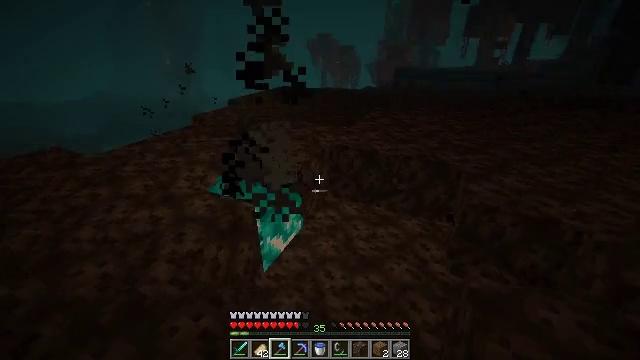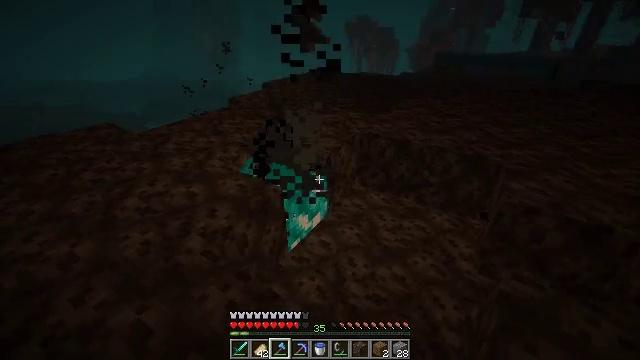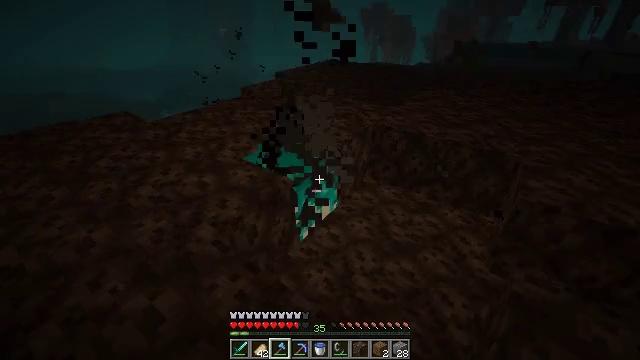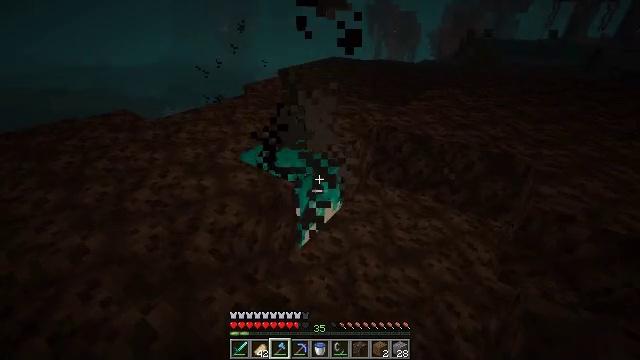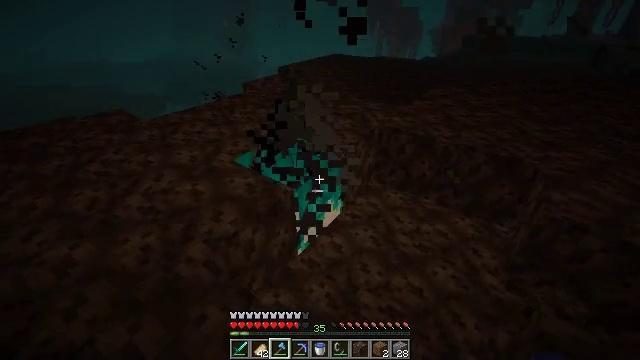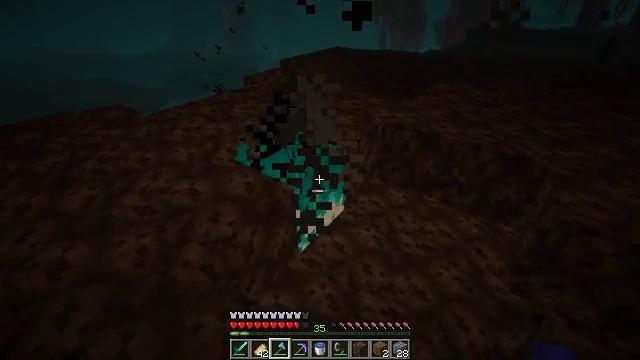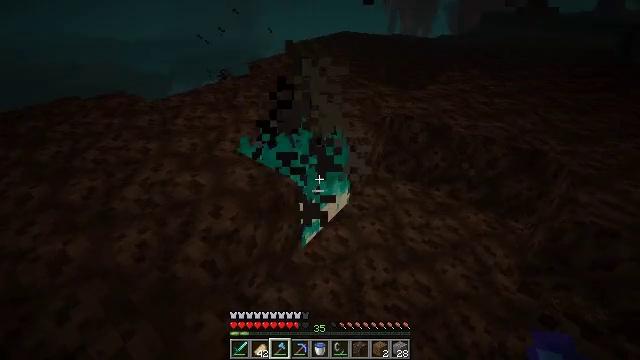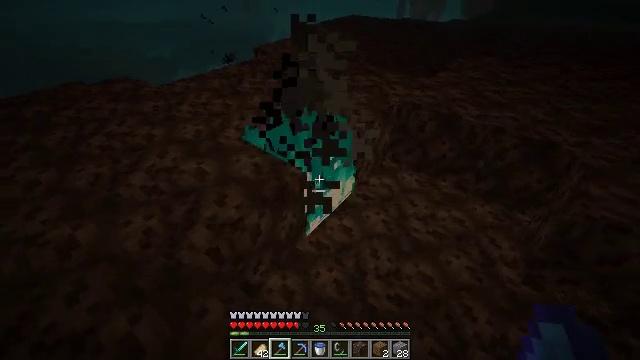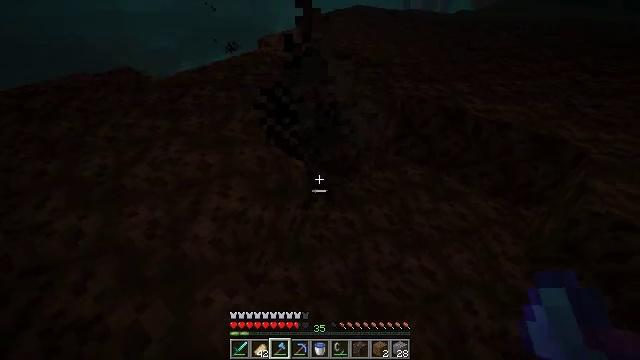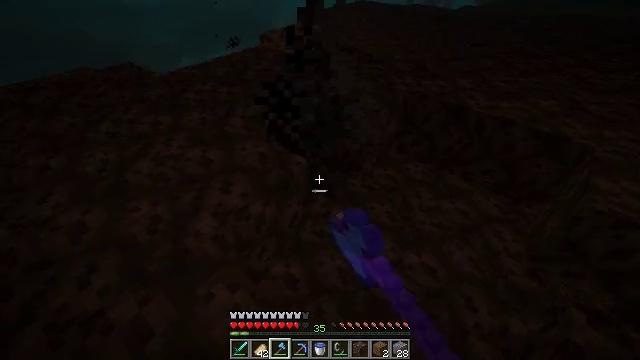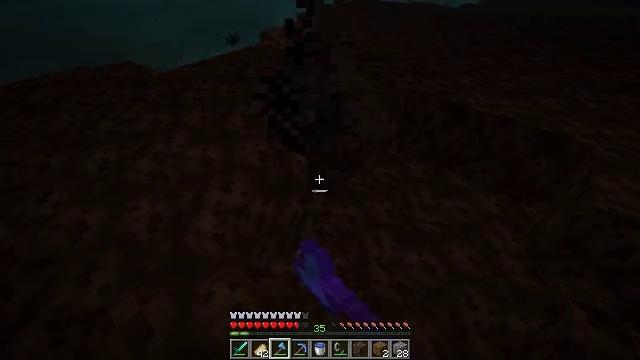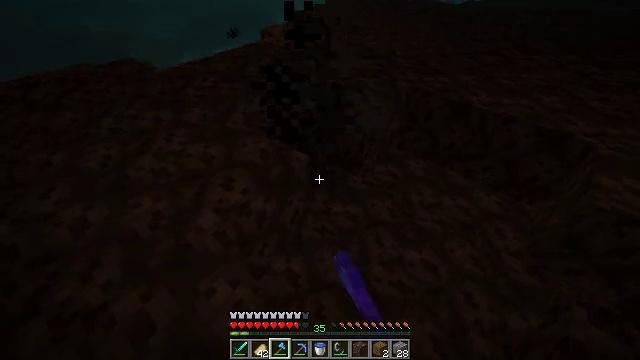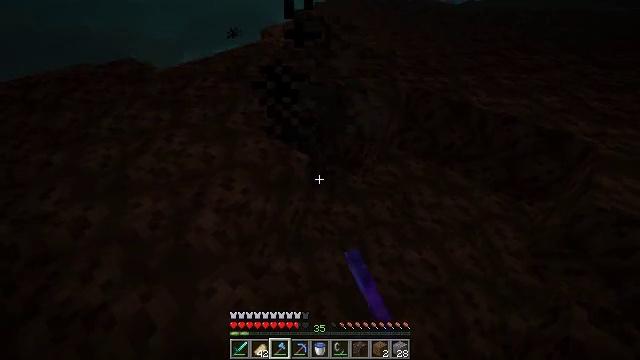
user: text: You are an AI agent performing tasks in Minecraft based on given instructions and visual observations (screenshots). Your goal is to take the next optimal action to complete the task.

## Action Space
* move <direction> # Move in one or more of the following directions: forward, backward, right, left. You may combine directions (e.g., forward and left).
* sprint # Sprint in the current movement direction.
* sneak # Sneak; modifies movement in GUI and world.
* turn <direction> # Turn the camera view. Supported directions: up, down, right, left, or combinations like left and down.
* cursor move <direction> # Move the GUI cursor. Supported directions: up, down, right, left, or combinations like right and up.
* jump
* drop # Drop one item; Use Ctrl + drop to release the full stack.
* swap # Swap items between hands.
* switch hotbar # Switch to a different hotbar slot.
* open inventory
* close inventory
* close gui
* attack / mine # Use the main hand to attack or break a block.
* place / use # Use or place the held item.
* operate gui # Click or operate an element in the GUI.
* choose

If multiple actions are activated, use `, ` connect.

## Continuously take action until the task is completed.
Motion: motion action
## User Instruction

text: Extinguish the soul fire.
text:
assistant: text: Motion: turn left and down
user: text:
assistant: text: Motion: move forward, turn left and down
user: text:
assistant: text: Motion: move forward
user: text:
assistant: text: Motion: move forward
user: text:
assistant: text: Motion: move forward, turn down
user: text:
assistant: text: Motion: turn left and down
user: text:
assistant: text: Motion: turn left and down
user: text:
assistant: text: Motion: turn down, attack / mine
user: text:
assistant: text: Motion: attack / mine
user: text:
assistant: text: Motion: attack / mine
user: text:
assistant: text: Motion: attack / mine
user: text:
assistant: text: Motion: attack / mine
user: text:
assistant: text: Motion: no_op